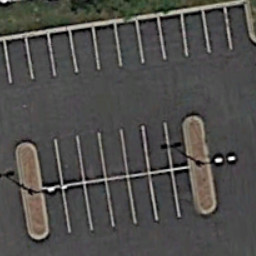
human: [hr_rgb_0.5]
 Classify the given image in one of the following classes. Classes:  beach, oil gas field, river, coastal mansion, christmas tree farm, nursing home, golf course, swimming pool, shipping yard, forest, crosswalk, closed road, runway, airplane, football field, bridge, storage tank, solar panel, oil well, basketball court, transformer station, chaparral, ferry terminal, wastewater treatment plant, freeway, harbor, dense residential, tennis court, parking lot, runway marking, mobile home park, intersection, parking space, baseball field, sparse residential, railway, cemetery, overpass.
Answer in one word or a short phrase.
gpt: parking space